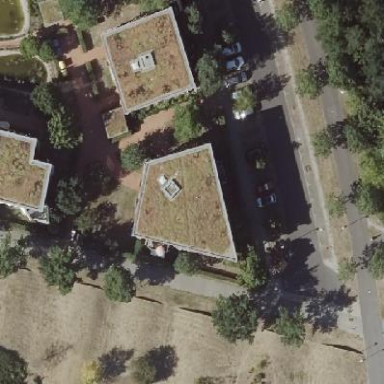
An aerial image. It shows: Building with apartments and flat roof.